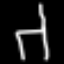
Label: chair